【题型】解答题　【知识点】解析几何　【难度】easy
直线$l$过点$P(3,2)$，且与$x$轴、$y$轴正半轴分别交于$A$、$B$两点。

(1) 若直线$l$与直线$2x+3y-2=0$法向量平行，写出直线$l$的方程；
(2) 求$\triangle AOB$面积的最小值；
(3) 如图，若点$P$分向量$\overrightarrow{AB}$所成的比的值为$2$，过点$P$作平行于$x$轴的直线交$y$轴于点$M$，动点$E$、$F$分别在线段$MP$和$OA$上，若直线$EF$平分直角梯形$OAPM$的面积，求证：直线$EF$必过一定点，并求出该定点坐标。
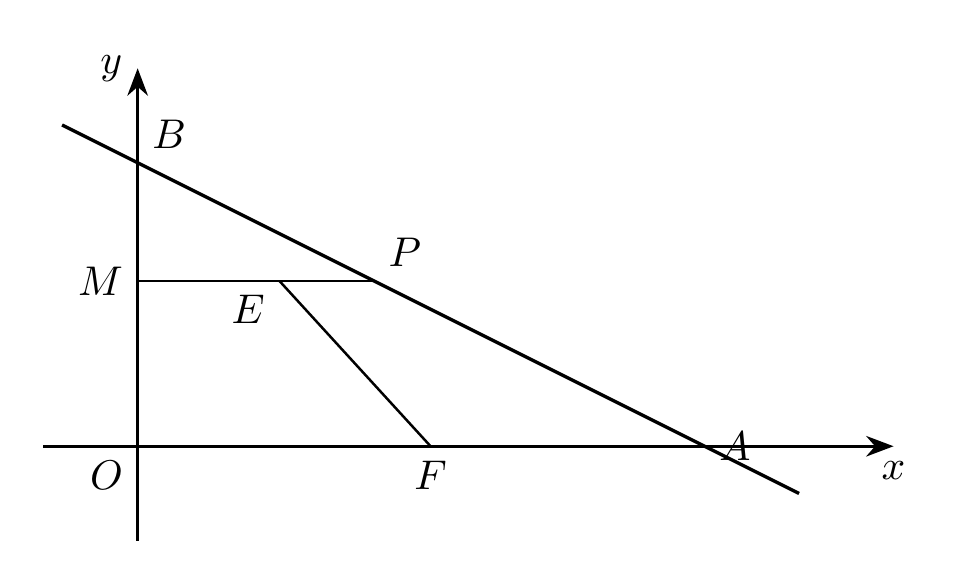
【解答】
\textbf{【答案】}
(1) $3x-2y-5=0$；
(2) $12$；
(3) 证明见解析，定点$(3,1)$。

\textbf{【知识点】} 由向量共线（平行）求参数、基本（均值）不等式的应用、由两条直线垂直求方程、直线过定点问题。

\textbf{【分析】}
(1) 利用两直线垂直设出一般式，代入点$P$即可求出直线方程；
(2) 设直线截距式方程为$\frac{x}{a}+\frac{y}{b}=1(a,b>0)$，代入点$P$得到$\frac{3}{a}+\frac{2}{b}=1$，利用基本不等式即可求出面积最小值；
(3) 设$A(a,0)$，$B(0,b)$，利用$\overrightarrow{AP}=2\overrightarrow{PB}$得到$a=9$，$b=3$，再设$E(m,2)$，$F(n,0)$，根据四边形面积得到$m+n=6$，代回直线$EF$方程，求出定点解。

\textbf{【详解】}
(1) 由题意直线$l$与直线$2x+3y-2=0$法向量平行，故直线$l$的斜率为$\frac{3}{2}$，设方程为$3x-2y+C=0$，将点$(3,2)$代入得$9-4+C=0$，所以$C=-5$，故直线$l$的方程为$3x-2y-5=0$。

(2) 设直线$l$的方程为$\frac{x}{a}+\frac{y}{b}=1(a,b>0)$，
将点$(3,2)$代入得$\frac{3}{a}+\frac{2}{b}=1\ge2\sqrt{\frac{3}{a}\cdot\frac{2}{b}}=2\sqrt{\frac{6}{ab}}$，则$ab\ge24$，
故$S_{\triangle AOB}=\frac{1}{2}ab\ge\frac{1}{2}\times24=12$，当且仅当$\frac{3}{a}=\frac{2}{b}$，结合$\frac{3}{a}+\frac{2}{b}=1$，即$a=6$，$b=4$时等号成立，
故$\triangle AOB$的面积最小值为$12$。

(3) 证明：点$P$分向量$\overrightarrow{AB}$所成的比的值为$2$，即为$\overrightarrow{AP}=2\overrightarrow{PB}$，
设$A(a,0)$，$B(0,b)$，由$P(3,2)$，$\overrightarrow{AP}=(3-a,2)$，$\overrightarrow{PB}=(-3,b-2)$，
可得$(3-a,2)=2(-3,b-2)$，
可得$a=9$，$b=3$，$M(0,2)$，$|OM|=2$，$|PM|=3$，
梯形$AOMP$的面积为$\frac{1}{2}\times2\times(3+9)=12$，由题意可得梯形$FOME$的面积为$6$，
设$E(m,2)$，$F(n,0)$，可得$\frac{1}{2}\times2(m+n)=6$，即$m+n=6$，
由直线$EF$的方程为$y=\frac{2}{m-n}(x-n)$，
将$n=6-m$代入上式可得$2m(y-1)-(2x+6y-12)=0$，
由$\begin{cases}y-1=0\\2x+6y-12=0\end{cases}$，解得$x=3$，$y=1$，
则直线$EF$经过定点$(3,1)$。